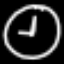
Label: clock